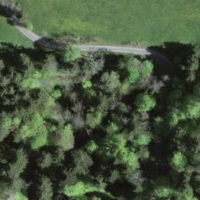
EUNIS habitat code: 41
Species observed at this site:
Neottia nidus-avis